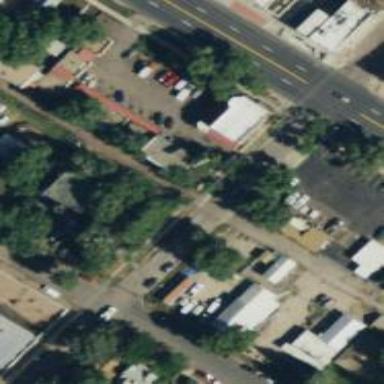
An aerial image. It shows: Motel building.